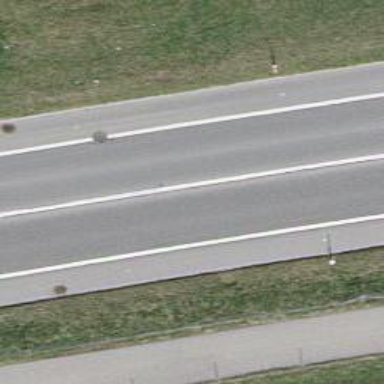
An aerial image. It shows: Trunk highway.